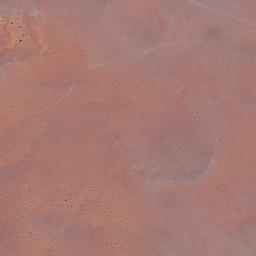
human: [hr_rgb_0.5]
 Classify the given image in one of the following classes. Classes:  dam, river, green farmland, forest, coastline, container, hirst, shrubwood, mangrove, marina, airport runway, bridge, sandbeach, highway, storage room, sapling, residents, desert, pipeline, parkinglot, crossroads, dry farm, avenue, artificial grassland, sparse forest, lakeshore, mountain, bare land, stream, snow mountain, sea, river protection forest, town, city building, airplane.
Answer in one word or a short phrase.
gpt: desert